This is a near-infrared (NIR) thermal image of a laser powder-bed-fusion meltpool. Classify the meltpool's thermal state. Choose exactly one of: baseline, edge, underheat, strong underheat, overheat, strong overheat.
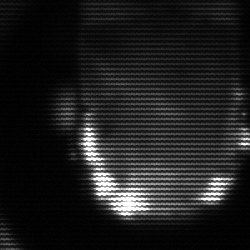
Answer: baseline